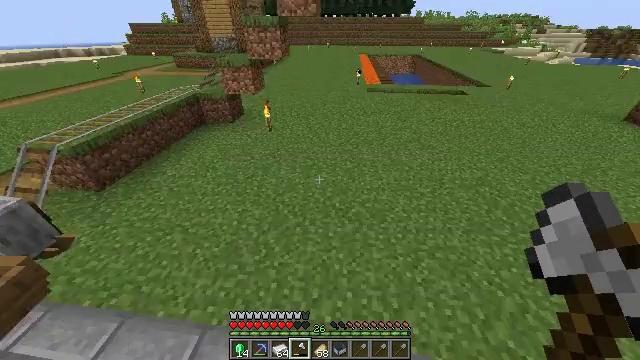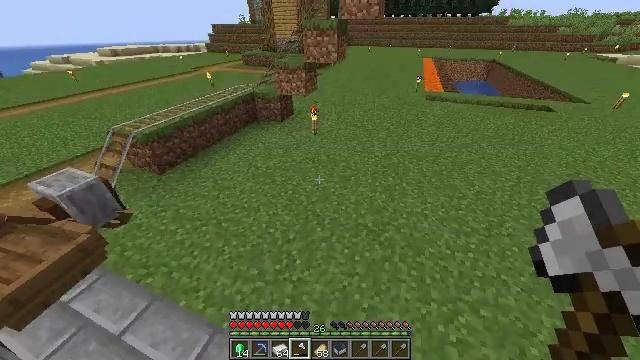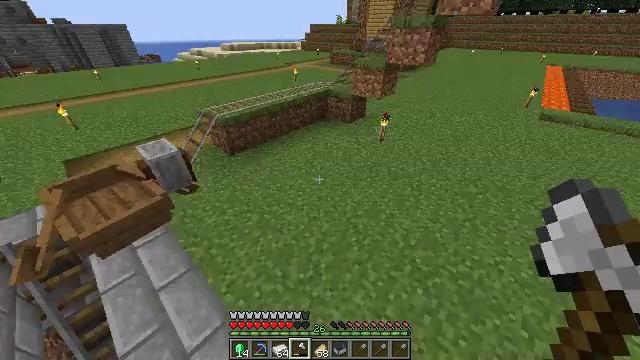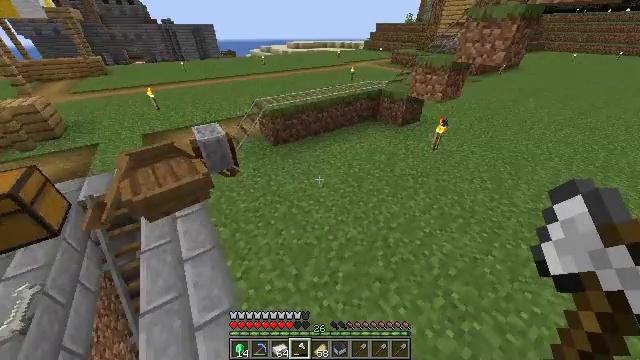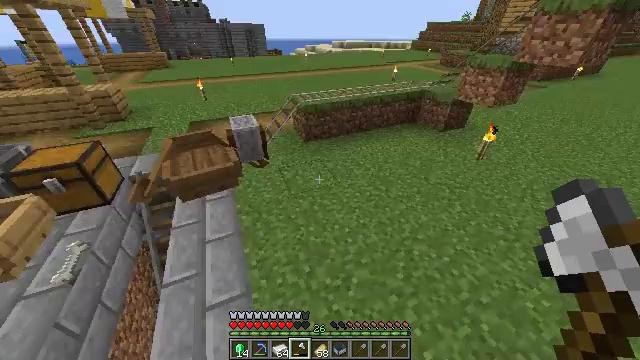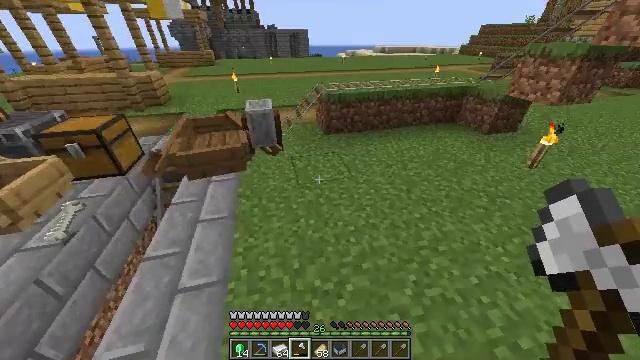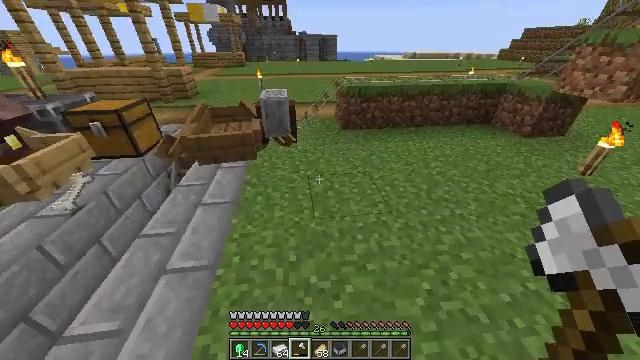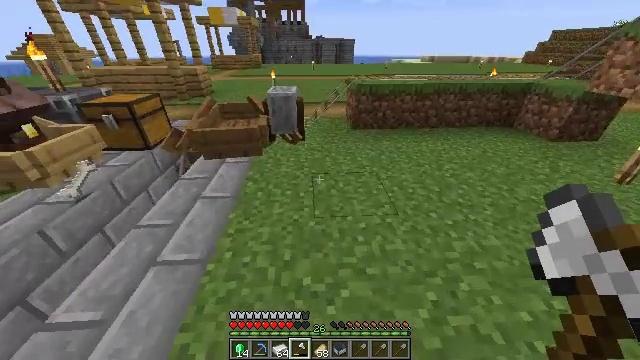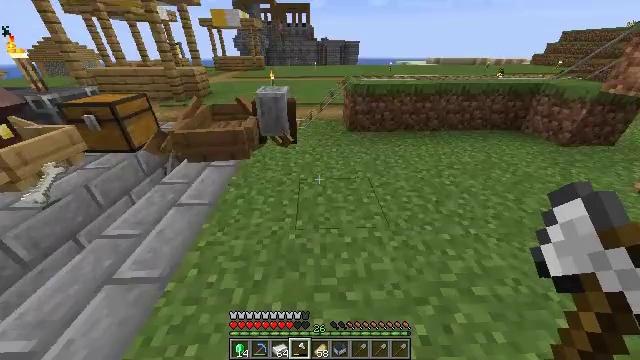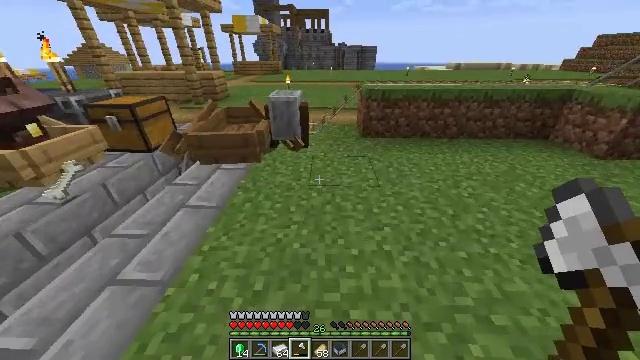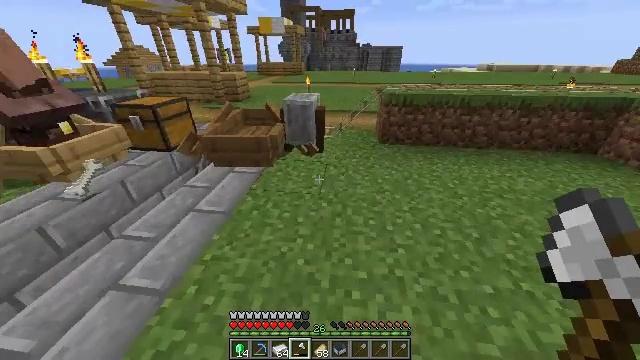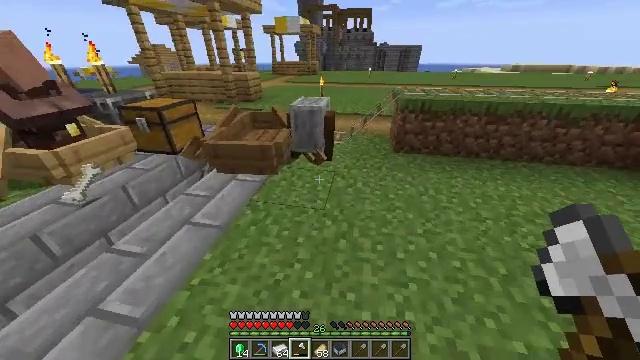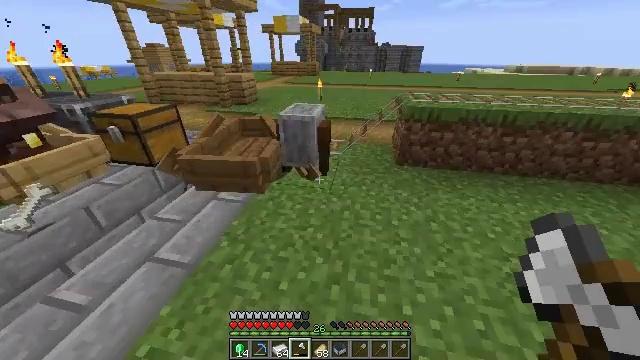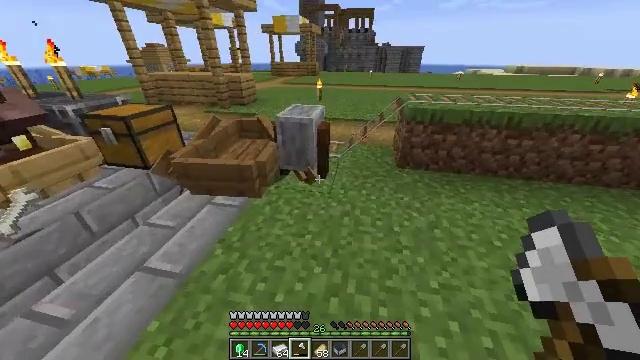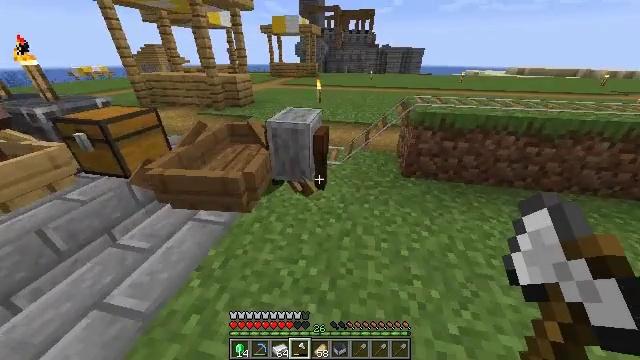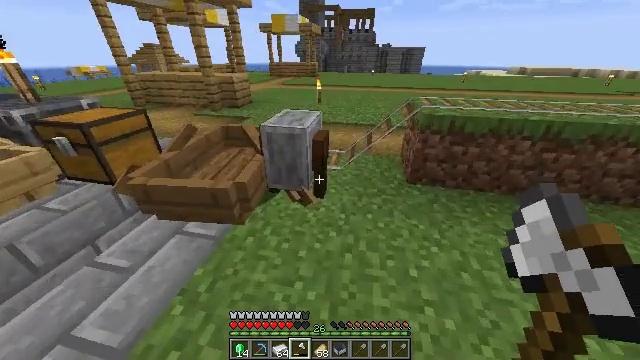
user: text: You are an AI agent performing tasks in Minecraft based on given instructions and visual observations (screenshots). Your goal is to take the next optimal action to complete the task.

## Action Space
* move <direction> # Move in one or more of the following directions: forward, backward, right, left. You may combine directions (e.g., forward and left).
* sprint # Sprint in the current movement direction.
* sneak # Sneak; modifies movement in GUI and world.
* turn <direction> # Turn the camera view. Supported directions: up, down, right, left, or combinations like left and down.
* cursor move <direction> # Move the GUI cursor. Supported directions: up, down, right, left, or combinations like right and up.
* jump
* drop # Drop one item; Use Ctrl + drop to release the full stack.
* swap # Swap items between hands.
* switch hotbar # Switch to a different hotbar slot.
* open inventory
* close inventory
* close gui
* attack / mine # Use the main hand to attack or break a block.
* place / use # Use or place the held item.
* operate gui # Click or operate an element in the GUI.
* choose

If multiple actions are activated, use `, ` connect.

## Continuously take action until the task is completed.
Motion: motion action
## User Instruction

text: Recycle the grindstone by mining it.
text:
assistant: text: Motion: move forward, turn left, jump
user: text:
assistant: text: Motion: move forward, turn left, jump
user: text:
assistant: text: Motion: move forward, turn left, jump
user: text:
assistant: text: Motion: move forward, turn left
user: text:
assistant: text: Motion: move forward, turn left and up
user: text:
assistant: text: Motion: move forward, turn left and up
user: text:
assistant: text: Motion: move forward, turn left
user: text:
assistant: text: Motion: move forward, turn left
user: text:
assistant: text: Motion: move forward, turn left and up
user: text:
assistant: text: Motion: move forward, turn left
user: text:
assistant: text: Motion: move forward, turn left
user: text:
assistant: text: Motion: move forward
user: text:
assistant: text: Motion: move forward
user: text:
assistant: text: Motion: move forward
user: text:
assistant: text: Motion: move forward
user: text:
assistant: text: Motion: move forward
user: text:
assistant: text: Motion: turn down
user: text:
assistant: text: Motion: no_op
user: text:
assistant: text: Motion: no_op
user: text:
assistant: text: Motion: no_op
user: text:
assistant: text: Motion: no_op
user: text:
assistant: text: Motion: no_op
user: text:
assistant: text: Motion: no_op
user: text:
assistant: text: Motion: no_op
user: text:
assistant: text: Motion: turn left and down
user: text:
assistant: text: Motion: turn left and down
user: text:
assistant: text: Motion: no_op
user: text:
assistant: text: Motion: move forward
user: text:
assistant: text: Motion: move forward
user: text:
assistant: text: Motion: move forward